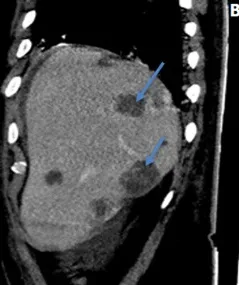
A, B) CT-abdomen: multiple non-enhancing cystic liver lesions with largest measuring 3.6 x 3.2 cm.
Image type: radiology (ct)